【题型】选择题　【知识点】解析几何　【难度】easy
已知抛物线$C:x^2=4y$的焦点为$F$，准线为$l$，与$y$轴平行的直线与$l$和抛物线$C$分别交于$A,B$两点，且直线$AF$的倾斜角为$150^\circ$，则$|AB|=$( \   \ )
【解答】
\noindent A．$2\sqrt{3}$ \quad\quad B．$2\sqrt{2}$ \quad\quad C．$6$ \quad\quad D．$4$

\noindent \textbf{【答案】}D

\noindent \textbf{【分析】}由直线$AF$的倾斜角为$150^\circ$得到$\angle BAF=60^\circ$得到$\triangle ABF$为等边三角形，进而得到$\angle AFO=60^\circ$，由$|PF|=2$，得到答案.

\noindent \textbf{【详解】}由抛物线定义可知$|BF|=|AB|$，

\noindent 因为直线$AF$的倾斜角为$150^\circ$，$BA\perp x$轴，

\noindent $\angle BAF=60^\circ$，

\noindent 所以$\triangle ABF$为等边三角形，

\noindent 故$|AF|=|AB|=|BF|$，$\angle BAF=60^\circ$，

\noindent 所以$\angle AFO=60^\circ$，

\noindent 其中准线$l$与$y$轴交点为$P$，则$|PF|=2$，故$|AF|=\dfrac{|PF|}{\cos60^\circ}=4$，

\noindent 所以$|AB|=4$.

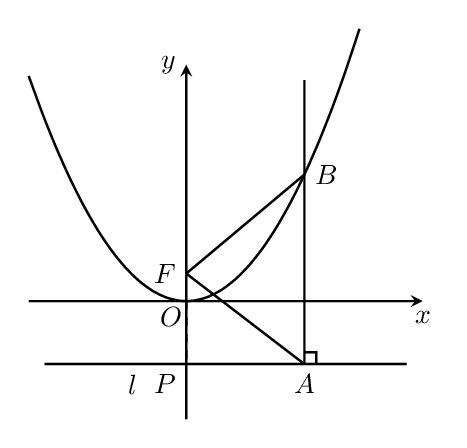